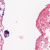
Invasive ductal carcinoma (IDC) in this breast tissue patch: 0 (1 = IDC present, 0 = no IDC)